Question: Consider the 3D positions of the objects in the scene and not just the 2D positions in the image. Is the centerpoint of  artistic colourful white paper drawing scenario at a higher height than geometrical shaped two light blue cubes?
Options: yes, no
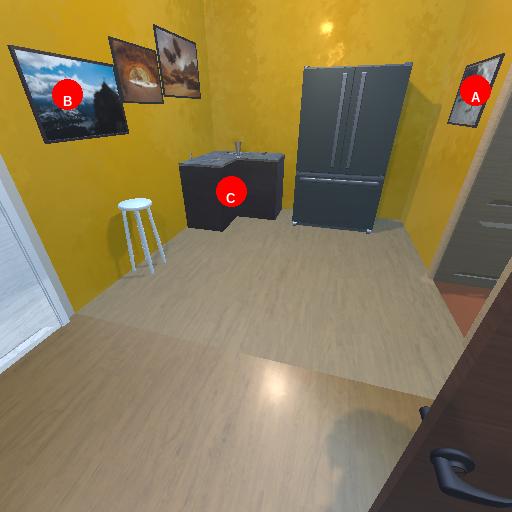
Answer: yes